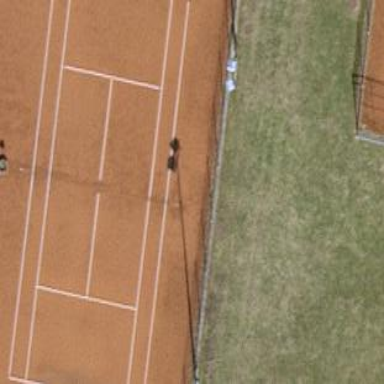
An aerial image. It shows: Clay tennis court pitch.